Question: I have a Django script that zips up files on a server and sends the zip file out when a query is sent to the server. However, the zip file keeps downloading with the name "download" instead of data.ZIP, data.ZIP is what is specify the name to be. Any ideas why? My code is below. Thanks in advance! I left out parts of the code that import some images and html as I don't believe they are part of the problem, but I can provide if necessary.
'''
from django.http import HttpResponse
from django.core.servers.basehttp import FileWrapper
import urlparse
from urllib2 import urlopen
from urllib import urlretrieve
import os
import sys
import zipfile
import tempfile
import StringIO
def index(req):
temp = tempfile.TemporaryFile()
archive = zipfile.ZipFile(temp, 'w', zipfile.ZIP_DEFLATED)
# Open StringIO to grab in-memory ZIP contents
s = StringIO.StringIO()
fileList = os.listdir('/tmp/images')
fileList = ['/tmp/images/'+filename for filename in fileList]
# The zip compressor
zip = zipfile.ZipFile(s, "w")
for file in fileList:
archive.write(file, os.path.basename(file))
zip.close()
archive.close()
wrapper = FileWrapper(temp)
#Get zip file, set as attachment, get file size, set mime type
resp = HttpResponse(wrapper, mimetype = "application/octet-stream")
resp['Content-Disposition'] = 'attachment; filename="data.ZIP"'
resp['Content-Length'] = temp.tell()
temp.seek(0)
return resp
'''
Image added to show webpage that shows when temp.seek(0) is added to moved to beginning.

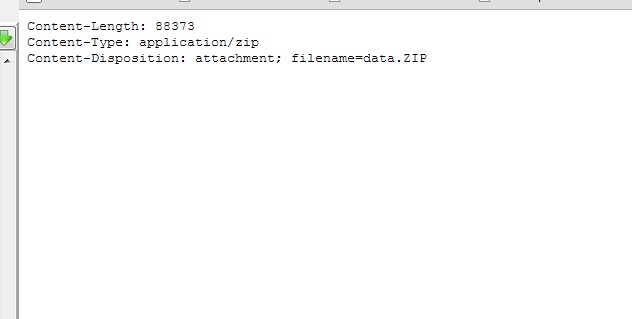
Answer: Try without quotes:
'''
resp['Content-Disposition'] = 'attachment; filename=data.ZIP'
'''
I have done this before, always without quotes. Also, <URL> point that:
> To tell the browser to treat the response as a file attachment, use the content_type argument and set the Content-Disposition header.
You can try changing 'mimetype' with 'content_type' like this:
'''
resp = HttpResponse(wrapper, content_type="application/octet-stream")
'''
This answer <URL> shows a code that worked. You can test it out of the box in some view.
Hope this helps!